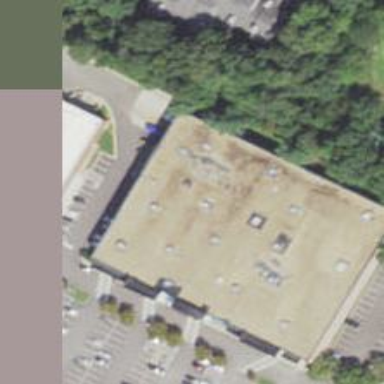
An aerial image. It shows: Convenience shop.